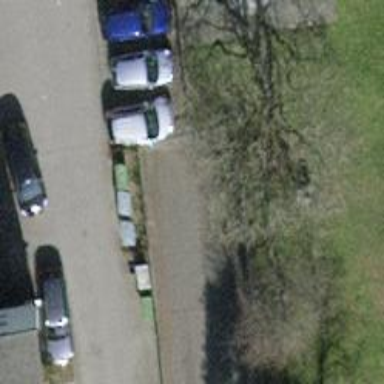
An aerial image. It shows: Parking aisle with concrete surface.